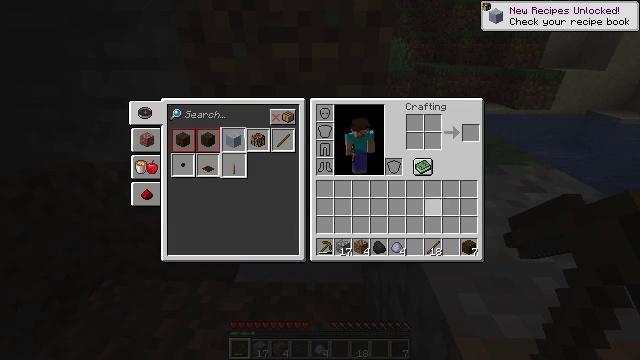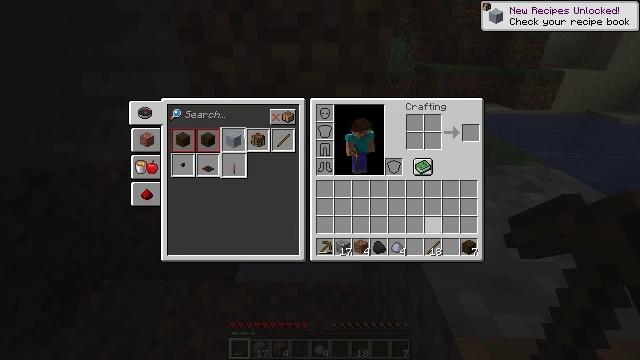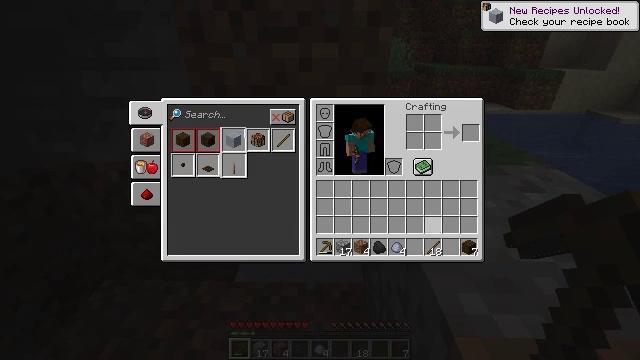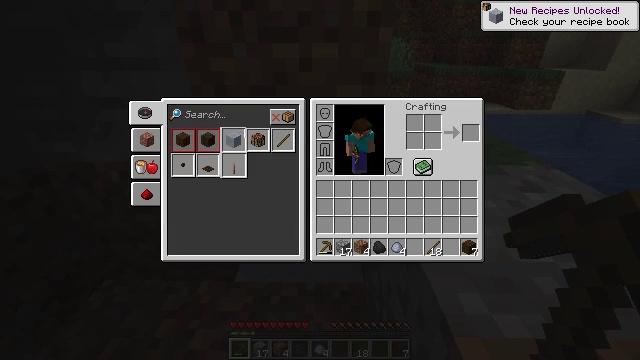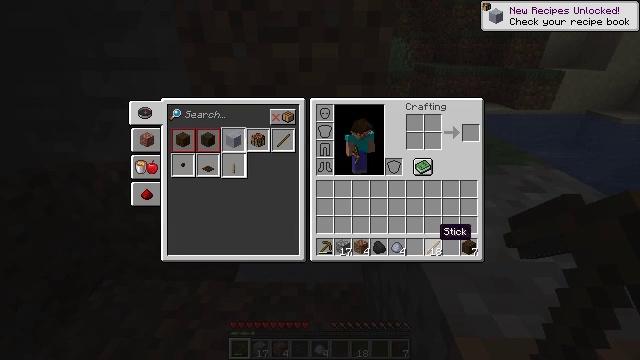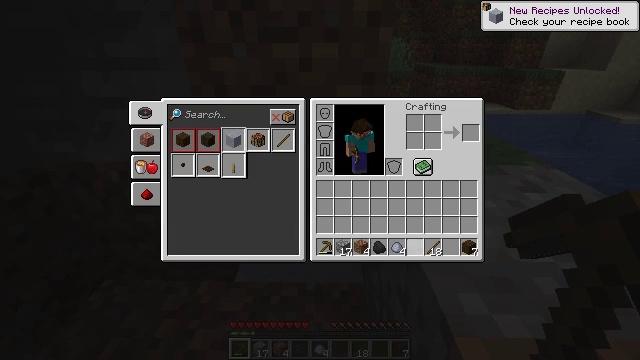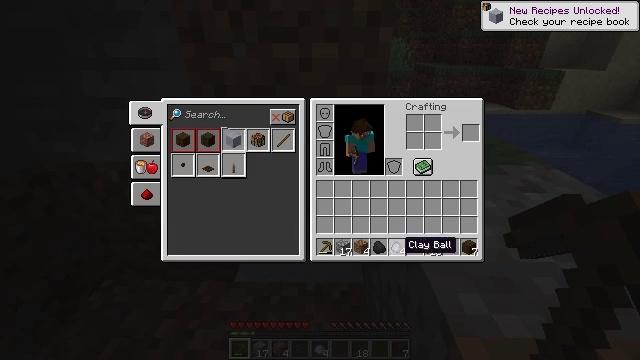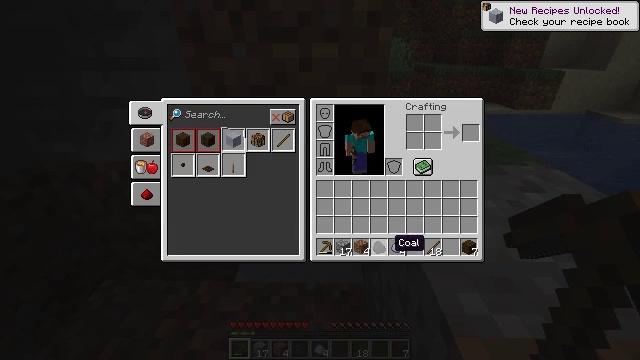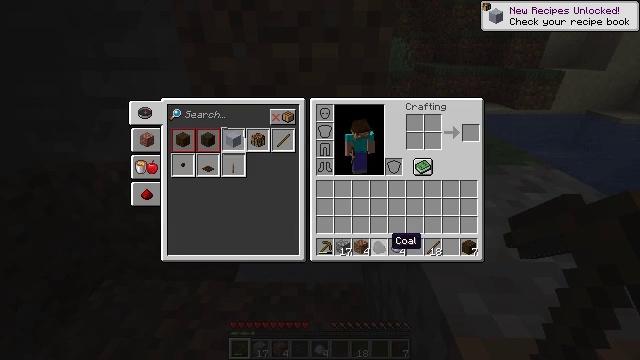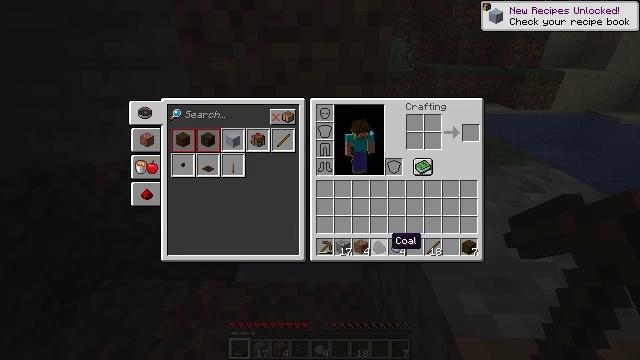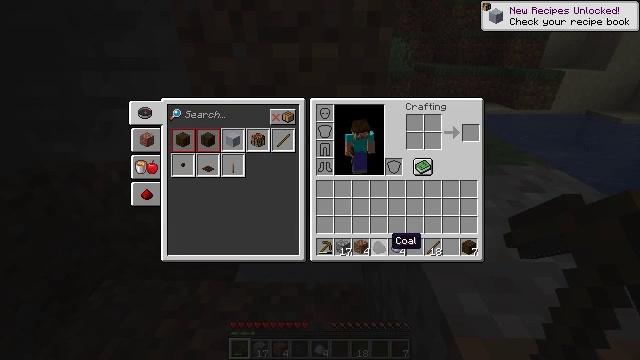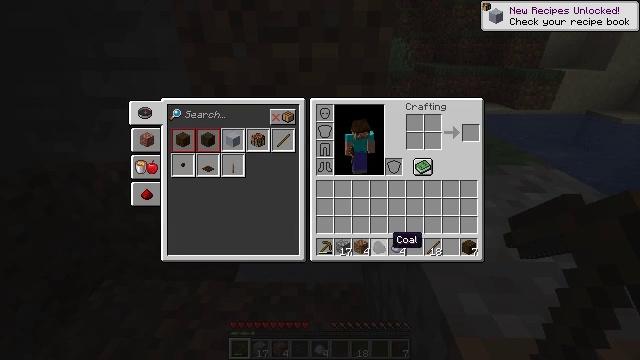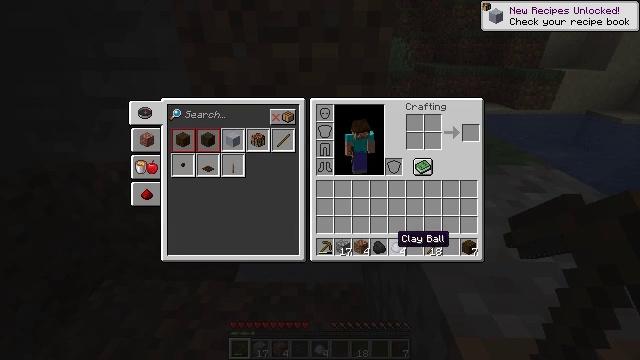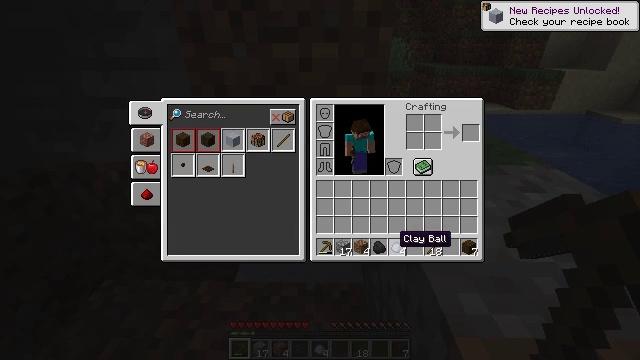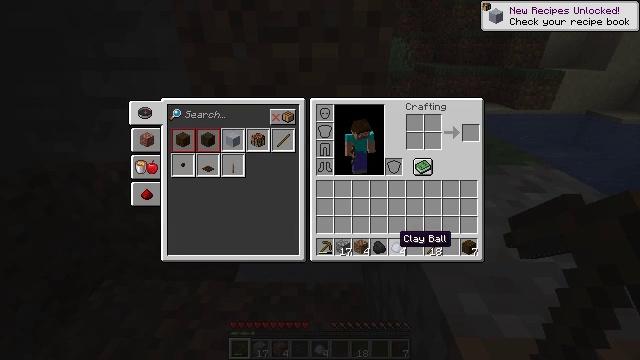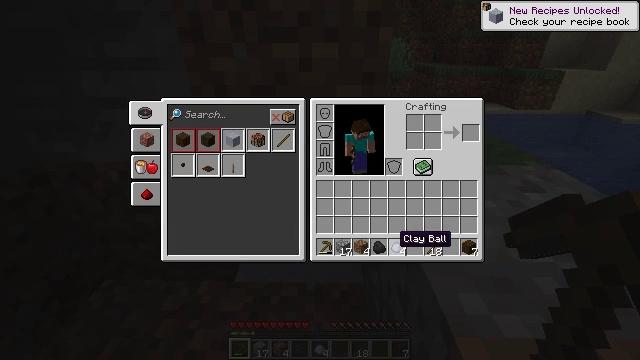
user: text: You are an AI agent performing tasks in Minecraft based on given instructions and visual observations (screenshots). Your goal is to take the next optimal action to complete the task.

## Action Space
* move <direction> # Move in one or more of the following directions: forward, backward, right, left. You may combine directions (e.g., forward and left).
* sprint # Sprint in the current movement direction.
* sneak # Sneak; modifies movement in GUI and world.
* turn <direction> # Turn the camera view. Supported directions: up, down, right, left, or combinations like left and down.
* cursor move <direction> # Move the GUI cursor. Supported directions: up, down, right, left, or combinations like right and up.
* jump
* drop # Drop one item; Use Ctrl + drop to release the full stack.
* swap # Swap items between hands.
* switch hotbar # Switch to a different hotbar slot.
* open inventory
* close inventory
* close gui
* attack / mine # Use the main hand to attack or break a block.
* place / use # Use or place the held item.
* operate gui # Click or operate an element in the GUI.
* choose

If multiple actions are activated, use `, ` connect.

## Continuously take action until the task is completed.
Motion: motion action
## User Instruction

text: Gather clay blocks.
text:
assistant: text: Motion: cursor move right
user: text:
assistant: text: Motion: cursor move down
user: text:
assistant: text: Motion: cursor move down
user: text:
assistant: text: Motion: no_op
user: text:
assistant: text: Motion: cursor move left and down
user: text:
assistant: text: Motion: cursor move left
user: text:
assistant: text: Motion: cursor move left
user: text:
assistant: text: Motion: no_op
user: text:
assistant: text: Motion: no_op
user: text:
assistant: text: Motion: no_op
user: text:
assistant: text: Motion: no_op
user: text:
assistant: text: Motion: no_op
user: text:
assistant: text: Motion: no_op
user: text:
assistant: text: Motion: no_op
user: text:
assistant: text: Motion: no_op
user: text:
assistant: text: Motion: no_op
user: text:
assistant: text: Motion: no_op
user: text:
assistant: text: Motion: no_op
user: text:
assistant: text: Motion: no_op
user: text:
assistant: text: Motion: no_op
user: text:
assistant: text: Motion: no_op
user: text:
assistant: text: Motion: no_op
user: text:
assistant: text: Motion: no_op
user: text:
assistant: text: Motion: no_op
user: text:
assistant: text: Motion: no_op
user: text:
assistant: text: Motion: no_op
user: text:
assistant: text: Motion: no_op
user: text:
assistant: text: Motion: no_op
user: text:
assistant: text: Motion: no_op
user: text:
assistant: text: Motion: no_op